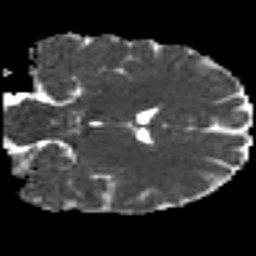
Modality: MD
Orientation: coronal
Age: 27
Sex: male
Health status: healthy
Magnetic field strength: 3 T
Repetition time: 9 s
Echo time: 0.093 s